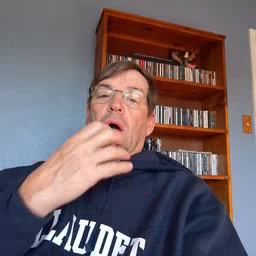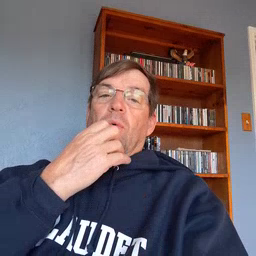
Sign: underwear